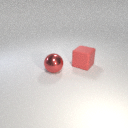
large red metal sphere to the left of large red rubber cube